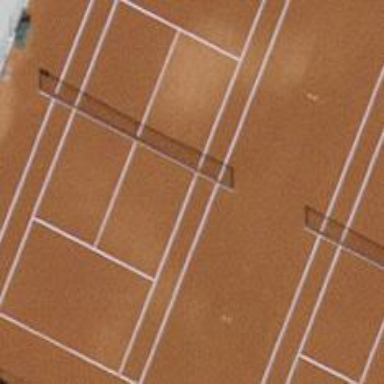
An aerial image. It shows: Tennis pitch with clay surface for leisure sports.